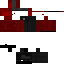
A female skeleton skin with dark skin, wearing white bald dressed in a red hoodie and red pants, featuring a closed mouth.